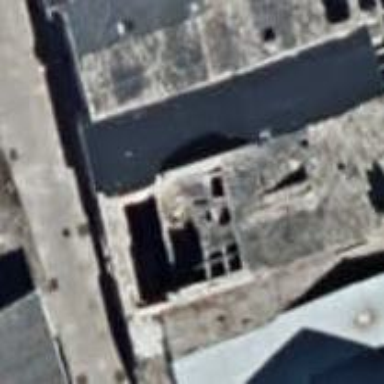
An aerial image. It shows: Warehouse.